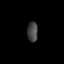
Tissue: prostate
Cell type: T cells
Senescence score: 0.3112
Nuclear area (px): 204
Mean DAPI intensity: 68.755